Aerial crown-view tile of a tropical tree (Barro Colorado Island, Panama), acquired 20250715:
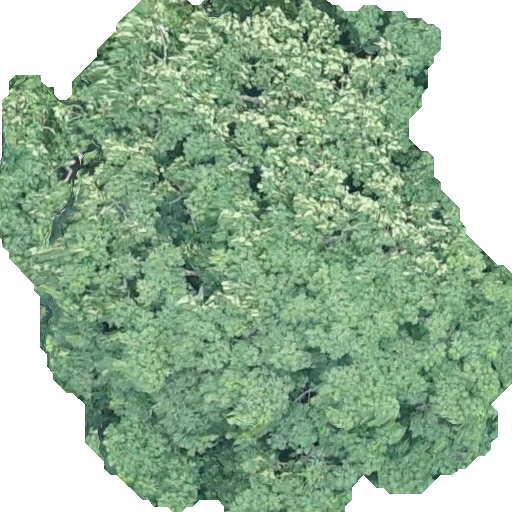
Species: Pseudobombax septenatum
GBIF accepted scientific name: Pseudobombax septenatum
Crown area: 308.845 m²